Field crop: maize
Growth stage: 2
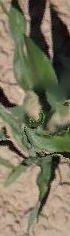
Species: maize